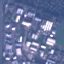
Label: Industrial